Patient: sex F, age 59
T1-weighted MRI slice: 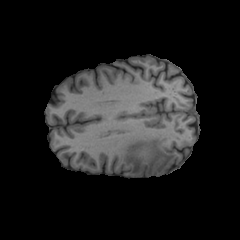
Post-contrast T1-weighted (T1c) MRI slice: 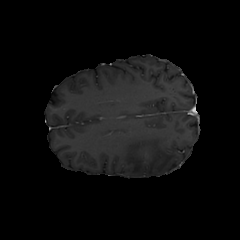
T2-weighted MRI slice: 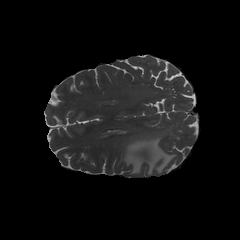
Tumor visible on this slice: yes
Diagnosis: Glioblastoma, IDH-wildtype
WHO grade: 4